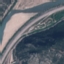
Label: Highway